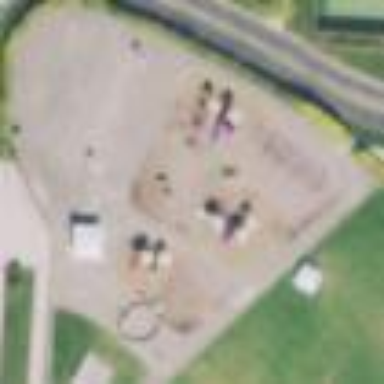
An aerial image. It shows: Playground area for leisure activities on the land.